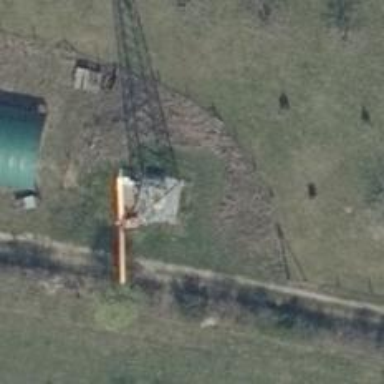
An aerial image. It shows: Wind generator.